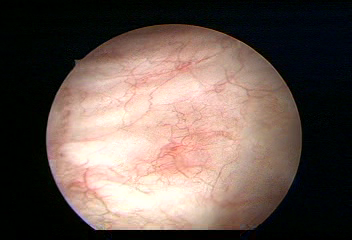
Modality: WLC
Class: Normal mucosa
Bladder cancer association: No